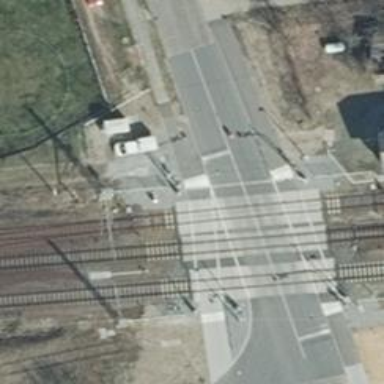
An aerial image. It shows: Railway signal.